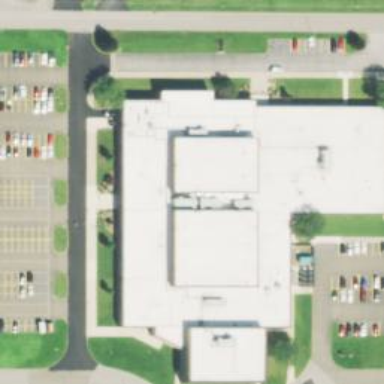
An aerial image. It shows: School.